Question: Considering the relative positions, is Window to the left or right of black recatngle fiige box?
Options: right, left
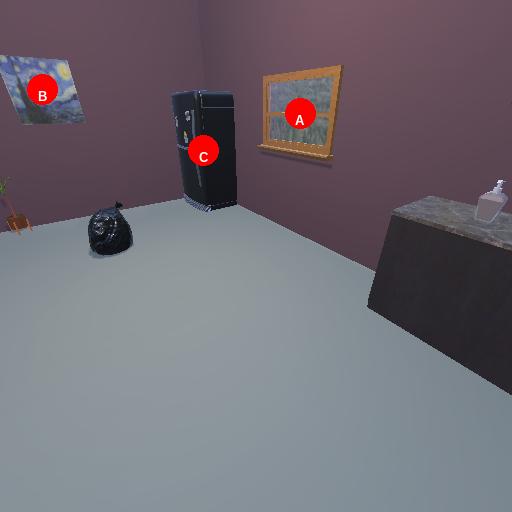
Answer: right